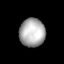
Tissue: lung
Cell type: Fibroblasts
Senescence score: 0.5663
Nuclear area (px): 715
Mean DAPI intensity: 171.653